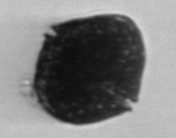
Label: Alexandrium_catenella